Question: I have a List that every X seconds get update.
I want to know each X seconds if a new item/s have been added to the List and what are the items.
For example i have in the List:
'''
index 0 : this is a test
Index 1 : this is number one
'''
Then after X seconds a new item have been added:
'''
index 0 : this is a test
Index 1 : this is number one
Index 2 : Im a new item
'''
What i want to do is to check for any new items it can be one item or 20 after X seconds and all this items should be add to the top of the List. So each time the last item will be the first.
If only one item was added he will be the first if 20 items have been added then the item 20 will be the first in the List and item 1 of the 20 will be at number 20.
I asked before but now i know more what i need.
And just doing inser(0,...) is not good.
'''
newText.Add(t[i]);
newText.Add(dateTime[i]);
newText.Add(string.Empty);
'''
If im doing newText.Insert(0,t[i]); it dosent show anything later.
If im using the Insert property it won't build the List as i wanted it will add the date&time all of them in the end and also the empty lines...
Thats why i didn't use Insert.
EDIT
I forgot to mention that i need to keep the List format:
'''
newText.Add(t[i]);
newText.Add(dateTime[i]);
newText.Add(string.Empty);
'''
When i mean last item i mean last 3 indexs.
Each 3 indexs in the List are like one group/block.
The List format is like this:
Index 0 text: hello world
Index 1 date&time: 22/6/2014
Index 2 space/empty line:
So when i mean to move to the last item to the top of the List i mean that for exmaple index 28 will be at index 0 then index 29 at index 1 and index 30 at index 2.
Since in index 28 i have a text index 29 date&time and index 30 empty line.
This is how the List look like:

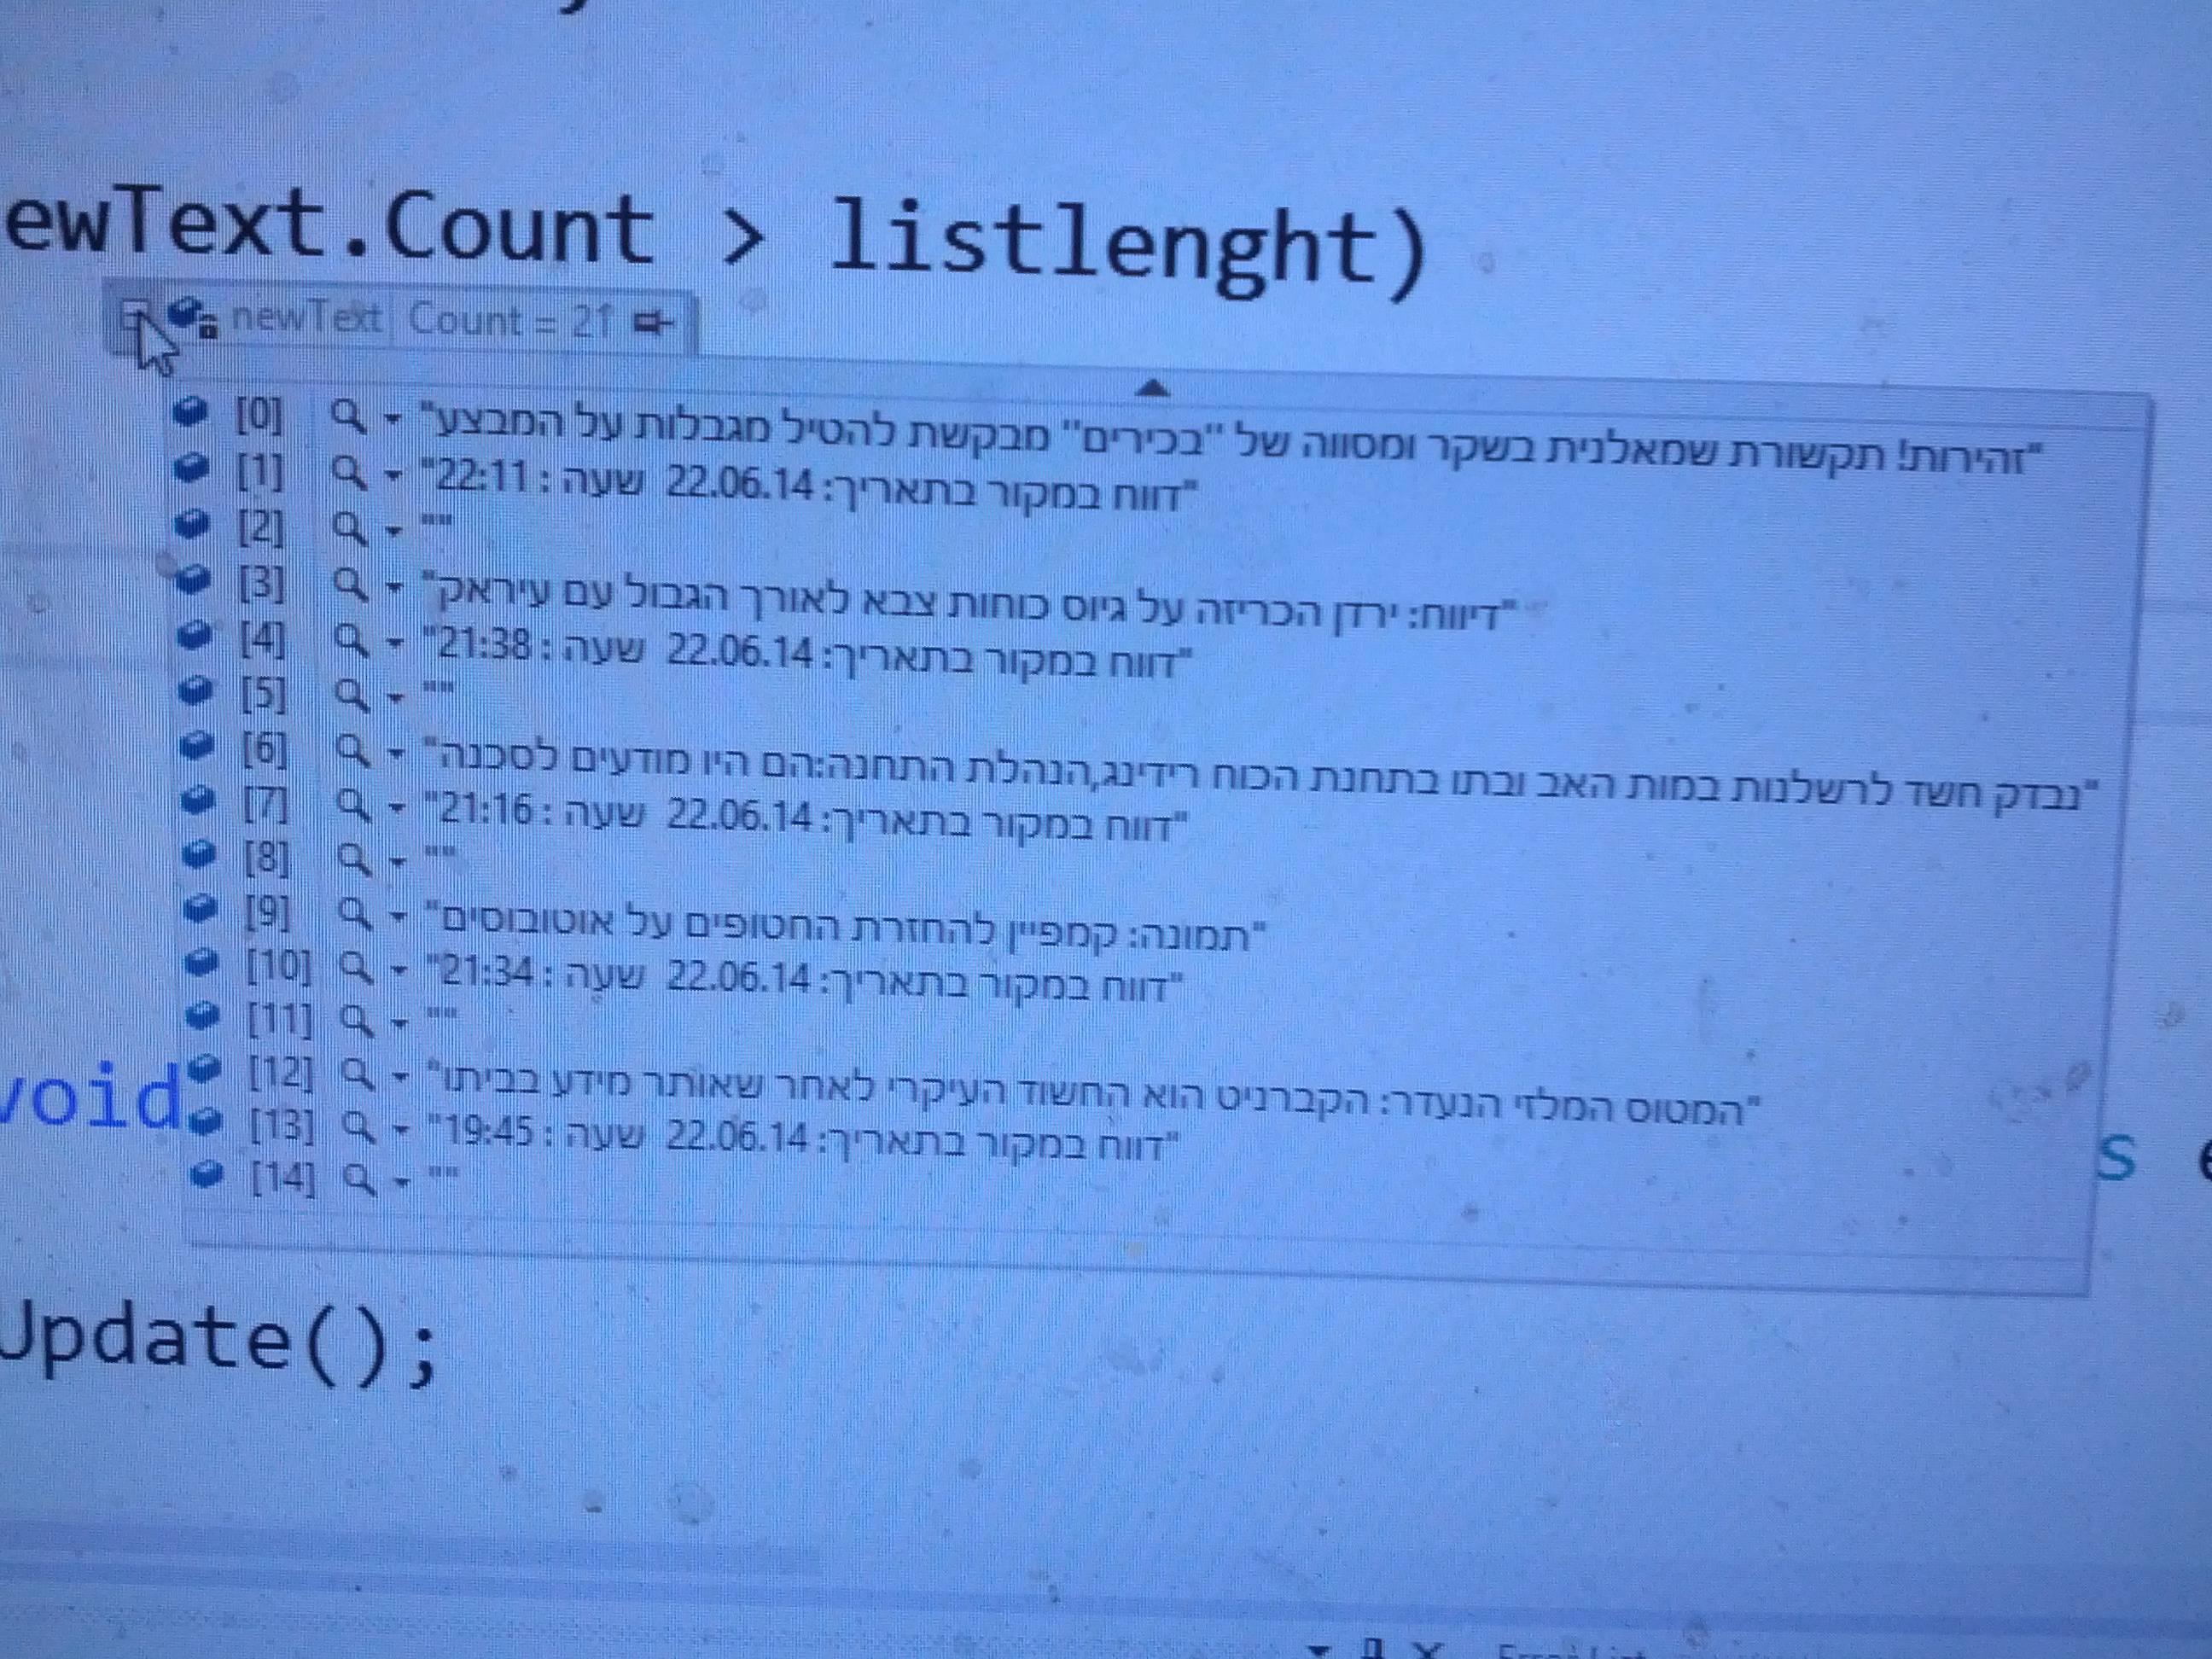
Answer: how about using 'ObservableCollection<T>'?
<URL>
with this you could monitor the list in real time.
what also would be possible, monitoring the 'CollectionChanged' event and collect it in a second list, which you clear every 20 seconds